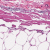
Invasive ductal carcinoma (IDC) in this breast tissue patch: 0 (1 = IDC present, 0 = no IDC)